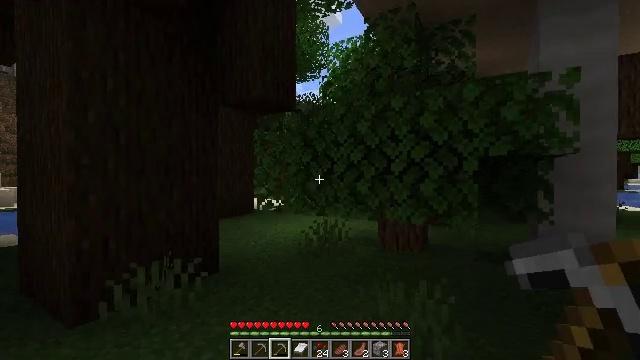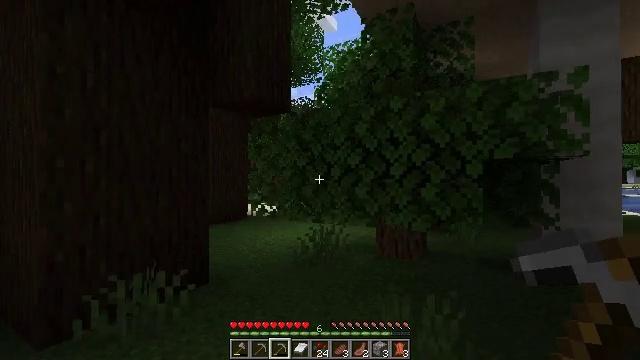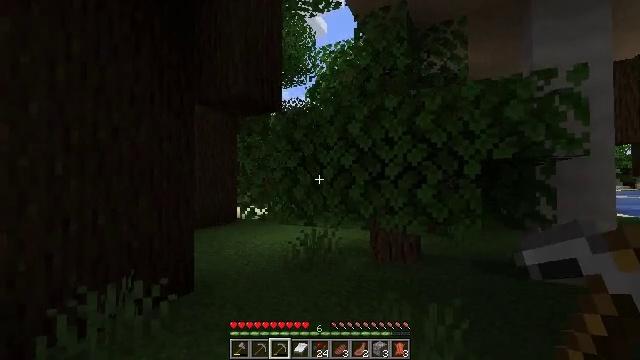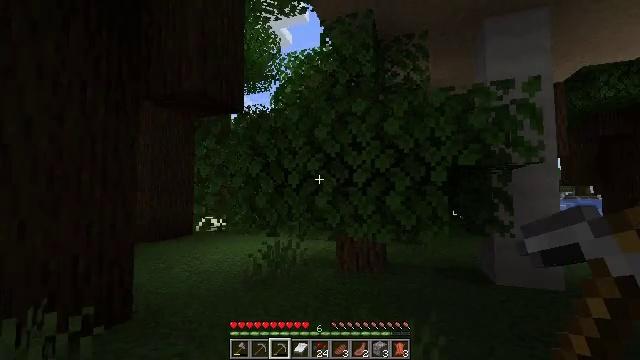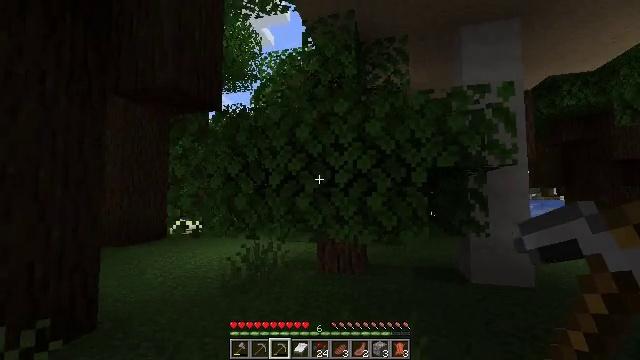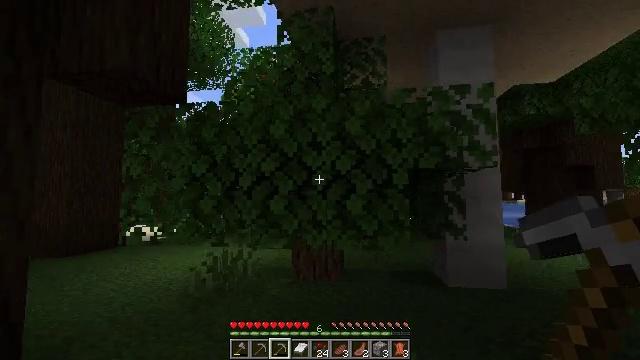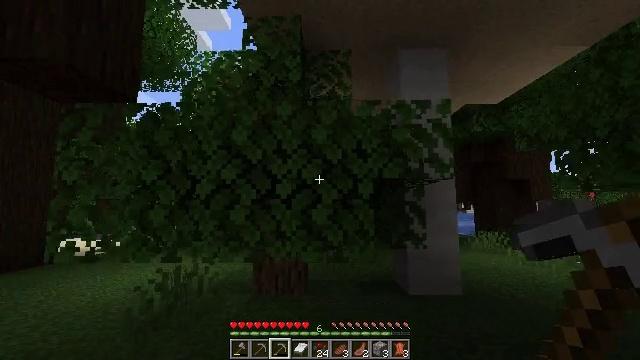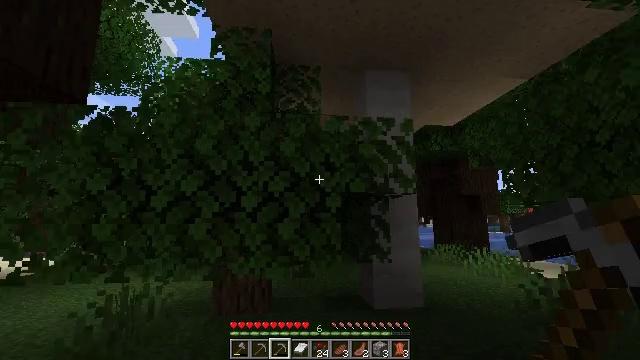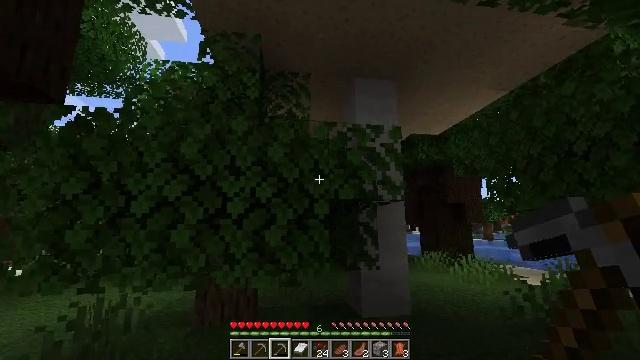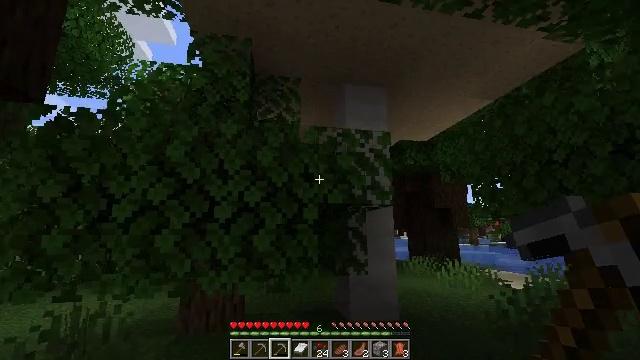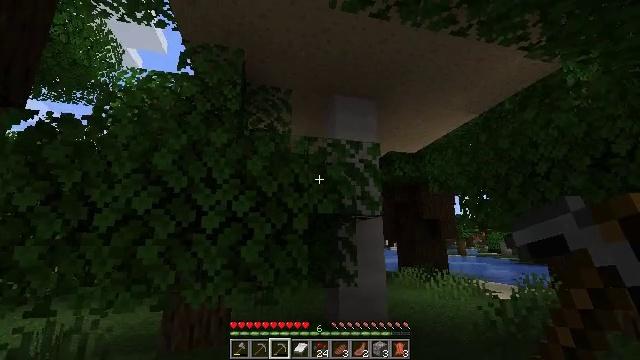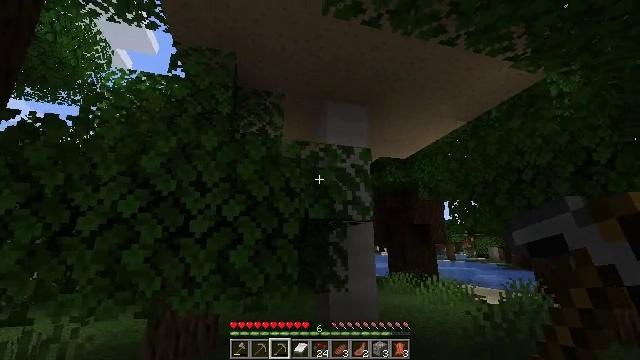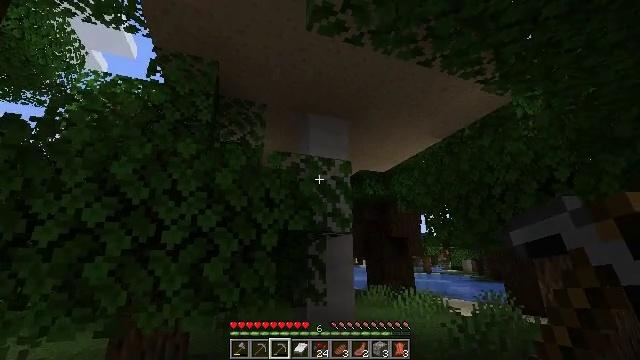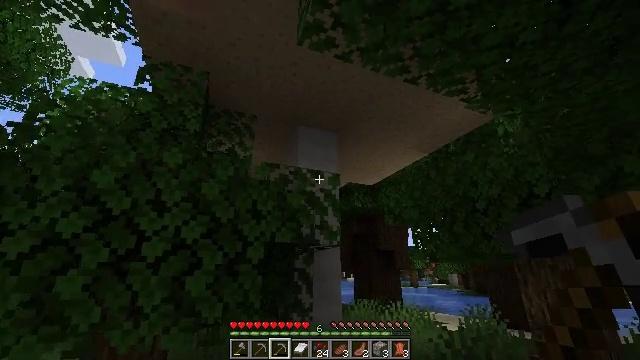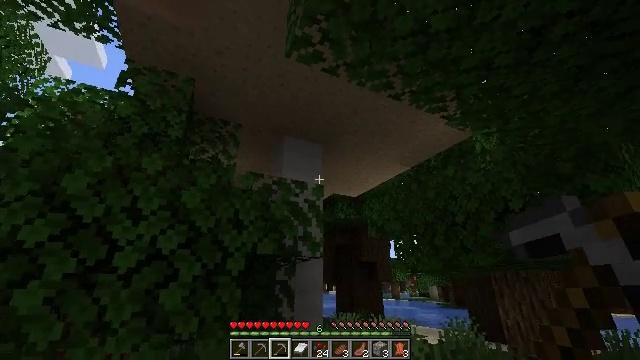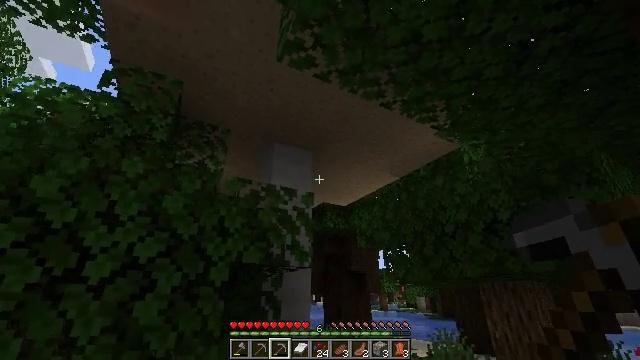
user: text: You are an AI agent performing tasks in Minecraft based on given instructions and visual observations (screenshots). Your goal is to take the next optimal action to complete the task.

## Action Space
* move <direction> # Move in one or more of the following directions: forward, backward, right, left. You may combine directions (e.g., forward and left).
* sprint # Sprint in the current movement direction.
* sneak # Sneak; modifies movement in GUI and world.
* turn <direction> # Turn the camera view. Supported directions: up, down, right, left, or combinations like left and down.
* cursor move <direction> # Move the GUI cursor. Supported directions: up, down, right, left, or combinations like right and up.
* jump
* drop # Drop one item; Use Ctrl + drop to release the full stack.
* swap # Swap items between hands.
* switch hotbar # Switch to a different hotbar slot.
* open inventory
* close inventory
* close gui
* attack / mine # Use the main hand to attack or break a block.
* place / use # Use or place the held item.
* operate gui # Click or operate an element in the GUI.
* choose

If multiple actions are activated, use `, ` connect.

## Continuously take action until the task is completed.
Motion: motion action
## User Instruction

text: Mine the mushroom stem in the forest.
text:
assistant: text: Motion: move forward, turn right and up
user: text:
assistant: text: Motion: move forward, turn right
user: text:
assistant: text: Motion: move forward, turn right and up
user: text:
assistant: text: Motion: move forward, turn right
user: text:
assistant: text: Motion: turn right
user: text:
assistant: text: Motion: turn right and up
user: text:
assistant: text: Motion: turn right and up
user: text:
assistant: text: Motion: turn right and up
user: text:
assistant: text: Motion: turn right and up
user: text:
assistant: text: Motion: turn right and up
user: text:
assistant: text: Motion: turn right and up
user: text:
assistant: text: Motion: turn right and up
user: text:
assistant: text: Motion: turn right and up
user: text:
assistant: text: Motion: turn right and up
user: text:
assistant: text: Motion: move forward, turn right and up
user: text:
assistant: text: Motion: move forward, turn right and up
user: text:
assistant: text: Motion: move forward
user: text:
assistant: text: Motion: move forward
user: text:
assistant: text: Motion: move forward
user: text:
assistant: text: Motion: move forward
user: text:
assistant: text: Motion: move forward
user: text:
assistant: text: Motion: move forward
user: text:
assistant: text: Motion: move forward
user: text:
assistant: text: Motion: move forward
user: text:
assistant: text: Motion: turn left and up
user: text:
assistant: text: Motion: turn up
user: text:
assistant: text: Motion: turn up
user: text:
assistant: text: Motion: turn up
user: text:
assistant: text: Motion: turn up
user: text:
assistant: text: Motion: no_op